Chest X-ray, PA view. Patient: 35 years old, sex F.
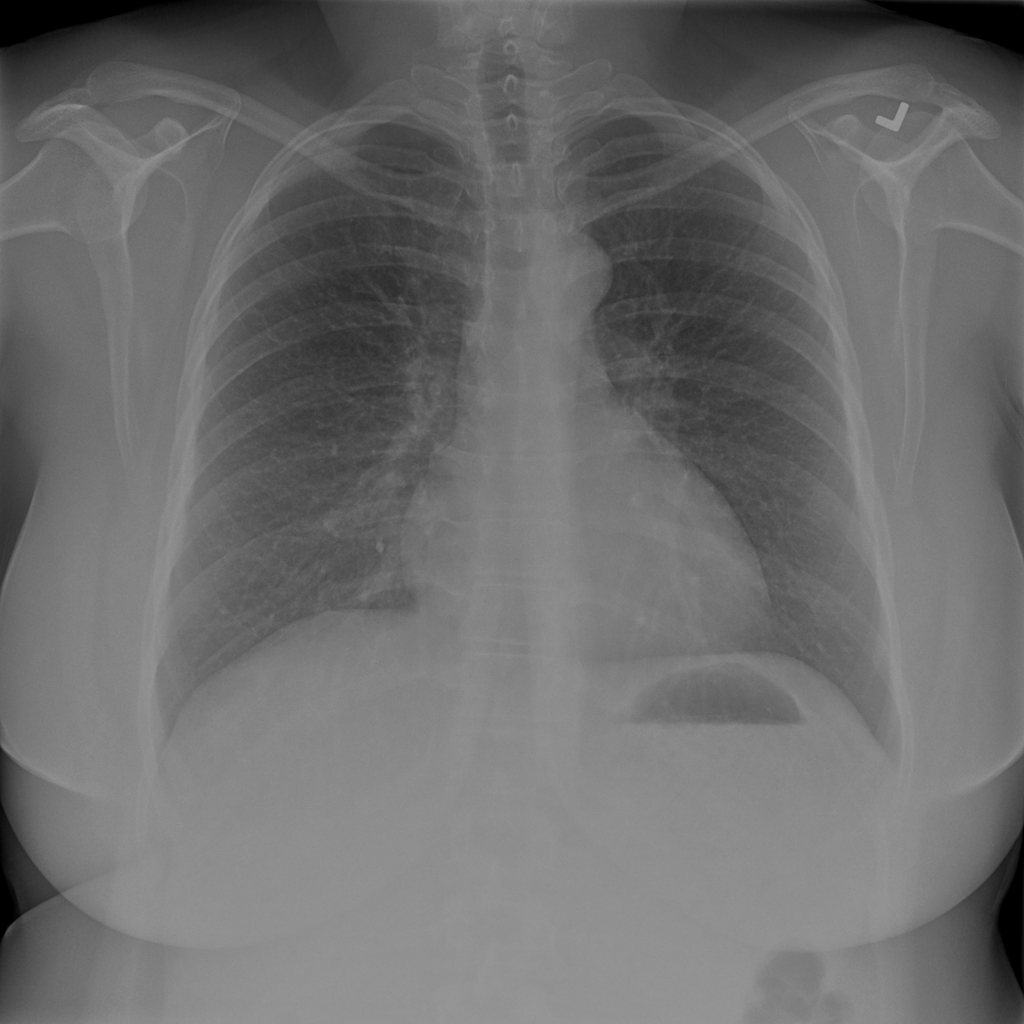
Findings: No Finding